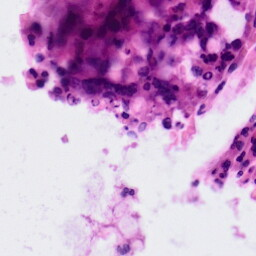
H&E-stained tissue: Colon